Question: I use three shots of a button on an image to give impression of a button in action.
.
Here is an image of that:

The CSS code for picking the right image for the right state is here:
'''
#btnSet1 {
position: absolute;
left: 200px;
top: 100px;
}
.btn1 a {
padding: 0px;
text-decoration: none;
opacity: 0.7;
}
.btn1 a.link1 p {
position: relative;
text-align: center;
left: -10px;
top: 20px;
color: white;
font-family: sans-serif;
text-decoration: none;
text-shadow: 5px 5px 5px #111;
opacity: 1;
}
.btn1 a.link1:link {
display: block;
height: 90px;
width: 144px;
background: url(../images/btn3.png) no-repeat 0 0;
}
.btn1 a.link1:hover {
display: block;
height: 90px;
width: 144px;
background: url(../images/btn3.png) no-repeat 0px -90px;
}
.btn1 a.link1:active {
display: block;
height: 90px;
width: 144px;
background: url(../images/btn3.png) no-repeat 0px -180px;
}
.btn1 a.link1:visited {
display: block;
height: 90px;
width: 144px;
background: url(../images/btn3.png) no-repeat 0px -270px;
}
#tHeader {
position: absolute;
top: 100px;
left: 300px;
}
'''
I made these images to be large, because I need to scale them, occasionally. The HTML image element can be used to stretch any image, but I only show a region of the total image with the CSS style. So, for the sake of clarity, let's call each button face being shown a view... so, how can I stretch the view of each button face in code, since the x y refer to unscaled metrics of the image?
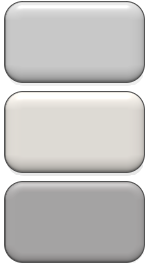
Answer: sprite *
'''
div{
width:75px;height:45px;
background:url(http://i.stack.imgur.com/8yNbR.png) no-repeat 0px 0px;
background-size:75px 135px;
text-align:center;
line-height:45px;
}
div:hover{
background-position:0px -45px;
}
'''
<URL>
---
'''
div{
width:75px;height:45px;
background:url(http://i.stack.imgur.com/8yNbR.png) no-repeat 0% 0%;
background-size:100% auto;
text-align:center;
line-height:45px;
}
div:hover{
background-position:0% 50%;
}
'''
<URL>
-
use a class
'''
.btns{
width:75px;height:45px;
background:url(http://i.stack.imgur.com/8yNbR.png) no-repeat 0% 0%;
background-size:100% auto;
text-align:center;
line-height:45px;
}
.btns:hover{
background-position:0% 50%;
}
'''
html
'''
<div class="btns">whatever</div>
'''
<URL>